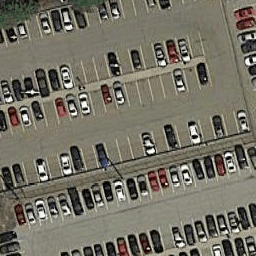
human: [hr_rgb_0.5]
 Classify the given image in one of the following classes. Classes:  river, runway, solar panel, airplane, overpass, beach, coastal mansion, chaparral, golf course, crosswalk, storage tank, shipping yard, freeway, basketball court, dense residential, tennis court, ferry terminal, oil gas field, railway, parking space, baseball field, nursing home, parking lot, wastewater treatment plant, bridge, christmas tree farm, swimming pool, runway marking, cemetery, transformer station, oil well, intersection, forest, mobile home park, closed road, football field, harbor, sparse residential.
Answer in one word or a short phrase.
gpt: parking lot